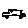
Label: car